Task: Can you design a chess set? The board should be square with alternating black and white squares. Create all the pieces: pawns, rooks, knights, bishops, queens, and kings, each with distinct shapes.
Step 1009:
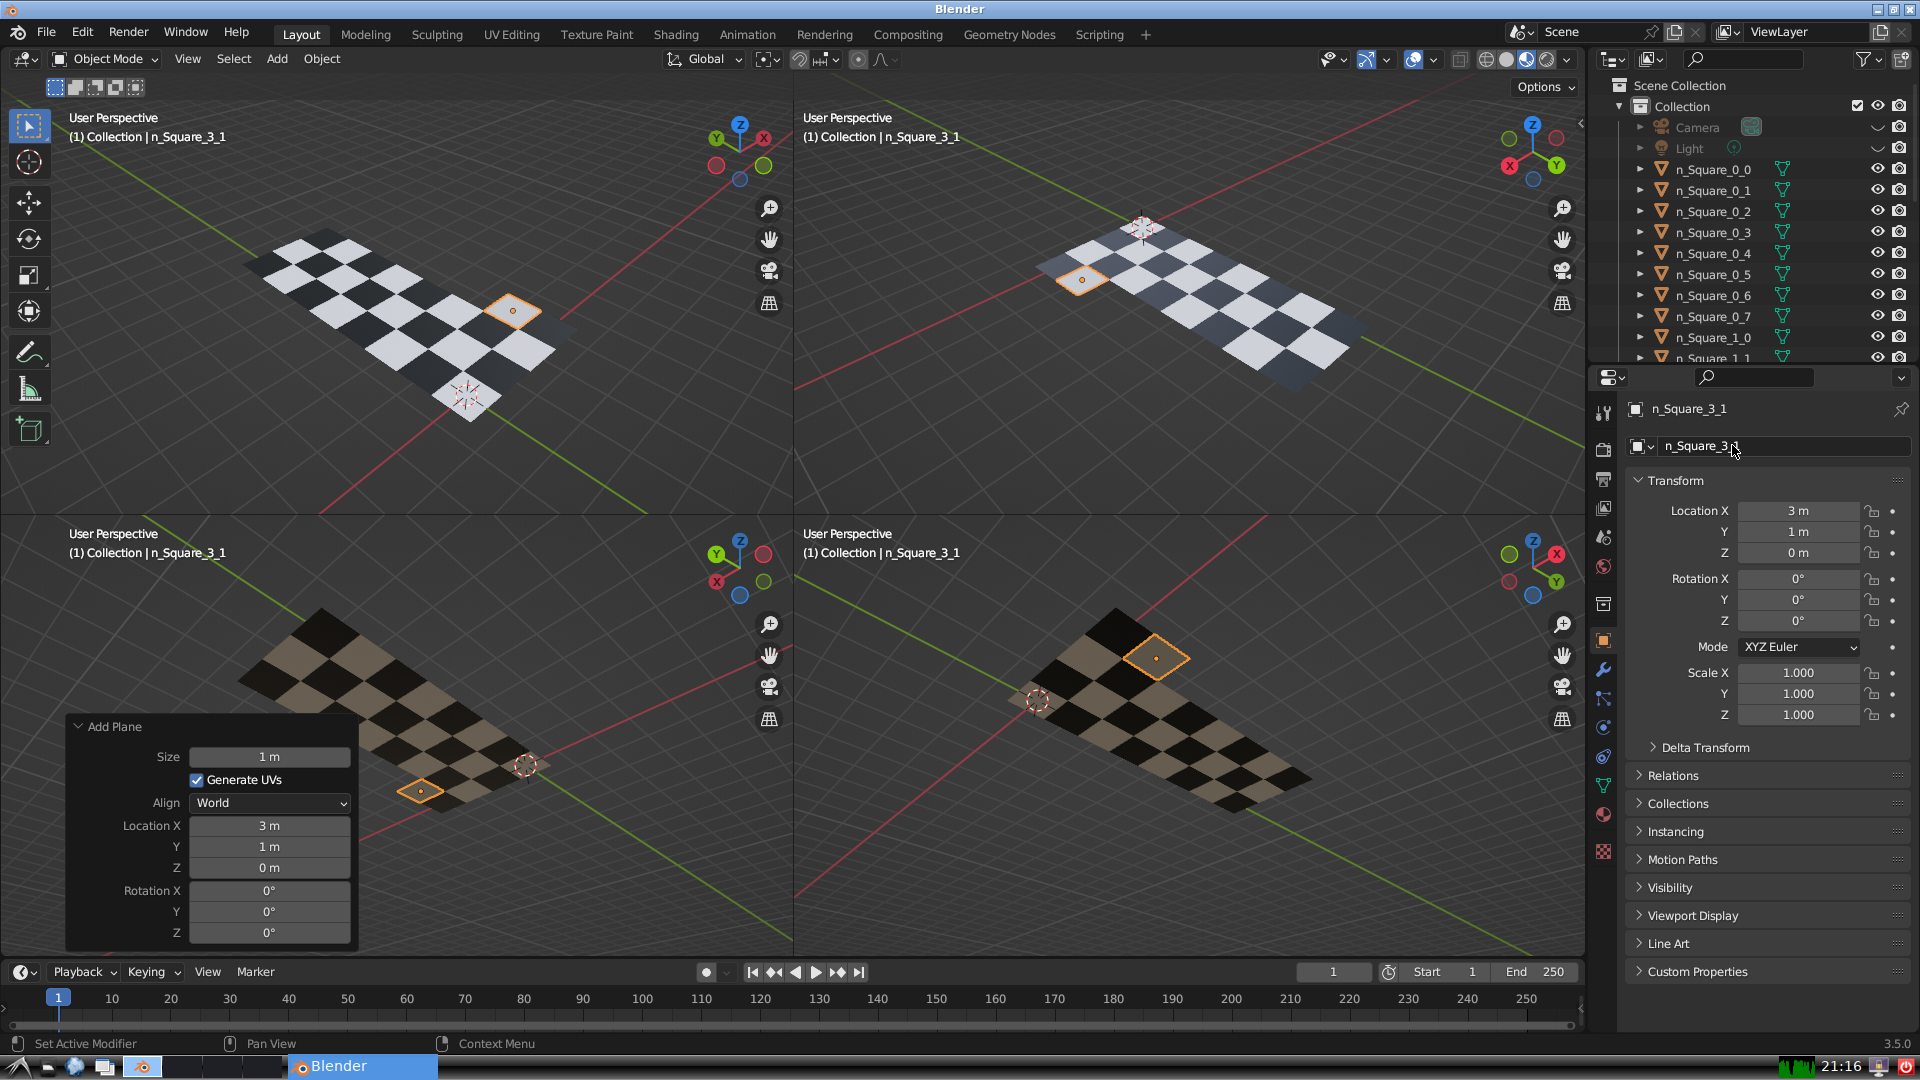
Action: {"mouse_move": [1603, 815]}